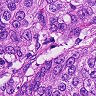
Metastatic tissue present: yes